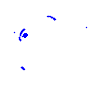
Particle: kaon